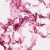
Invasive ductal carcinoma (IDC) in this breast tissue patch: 0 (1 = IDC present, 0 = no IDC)